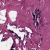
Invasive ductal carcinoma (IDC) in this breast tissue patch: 0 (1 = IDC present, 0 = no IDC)